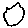
Label: hexagon